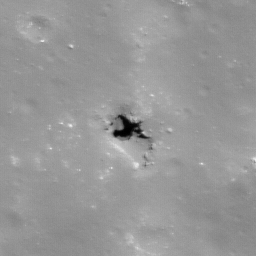
Pit: Jackson 2a
Host crater: Jackson
Host type: impact_melt
Lunar coordinates: latitude 22.497, longitude 196.281